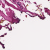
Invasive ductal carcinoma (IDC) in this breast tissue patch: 0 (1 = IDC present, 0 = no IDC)